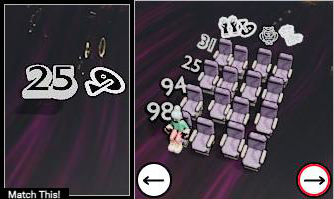
Task: seats
Answer: no